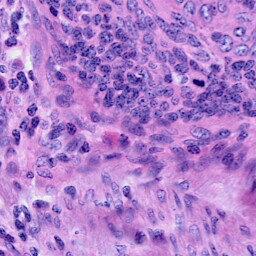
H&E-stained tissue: Cervix